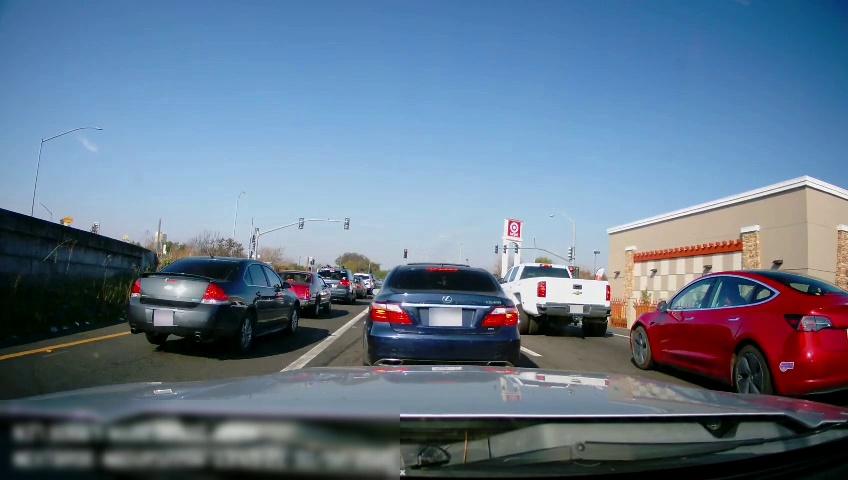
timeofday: Day
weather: Sunny
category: Drivable Space
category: Vehicles | SUV
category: Vehicles | Car
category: Vehicles | SUV
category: Vehicles | Car
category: Vehicles | Car
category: Vehicles | Truck
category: Vehicles | Car
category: Vehicles | Car
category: Lanes | Alternate Lane
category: Lanes | Current Lane
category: Lanes | Current Lane
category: Lanes | Alternate Lane
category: Traffic | Lights
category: Traffic | Lights
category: Traffic | Lights
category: Traffic | Lights
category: Traffic | Lights
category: Traffic | Lights
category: Traffic | Lights